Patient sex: F
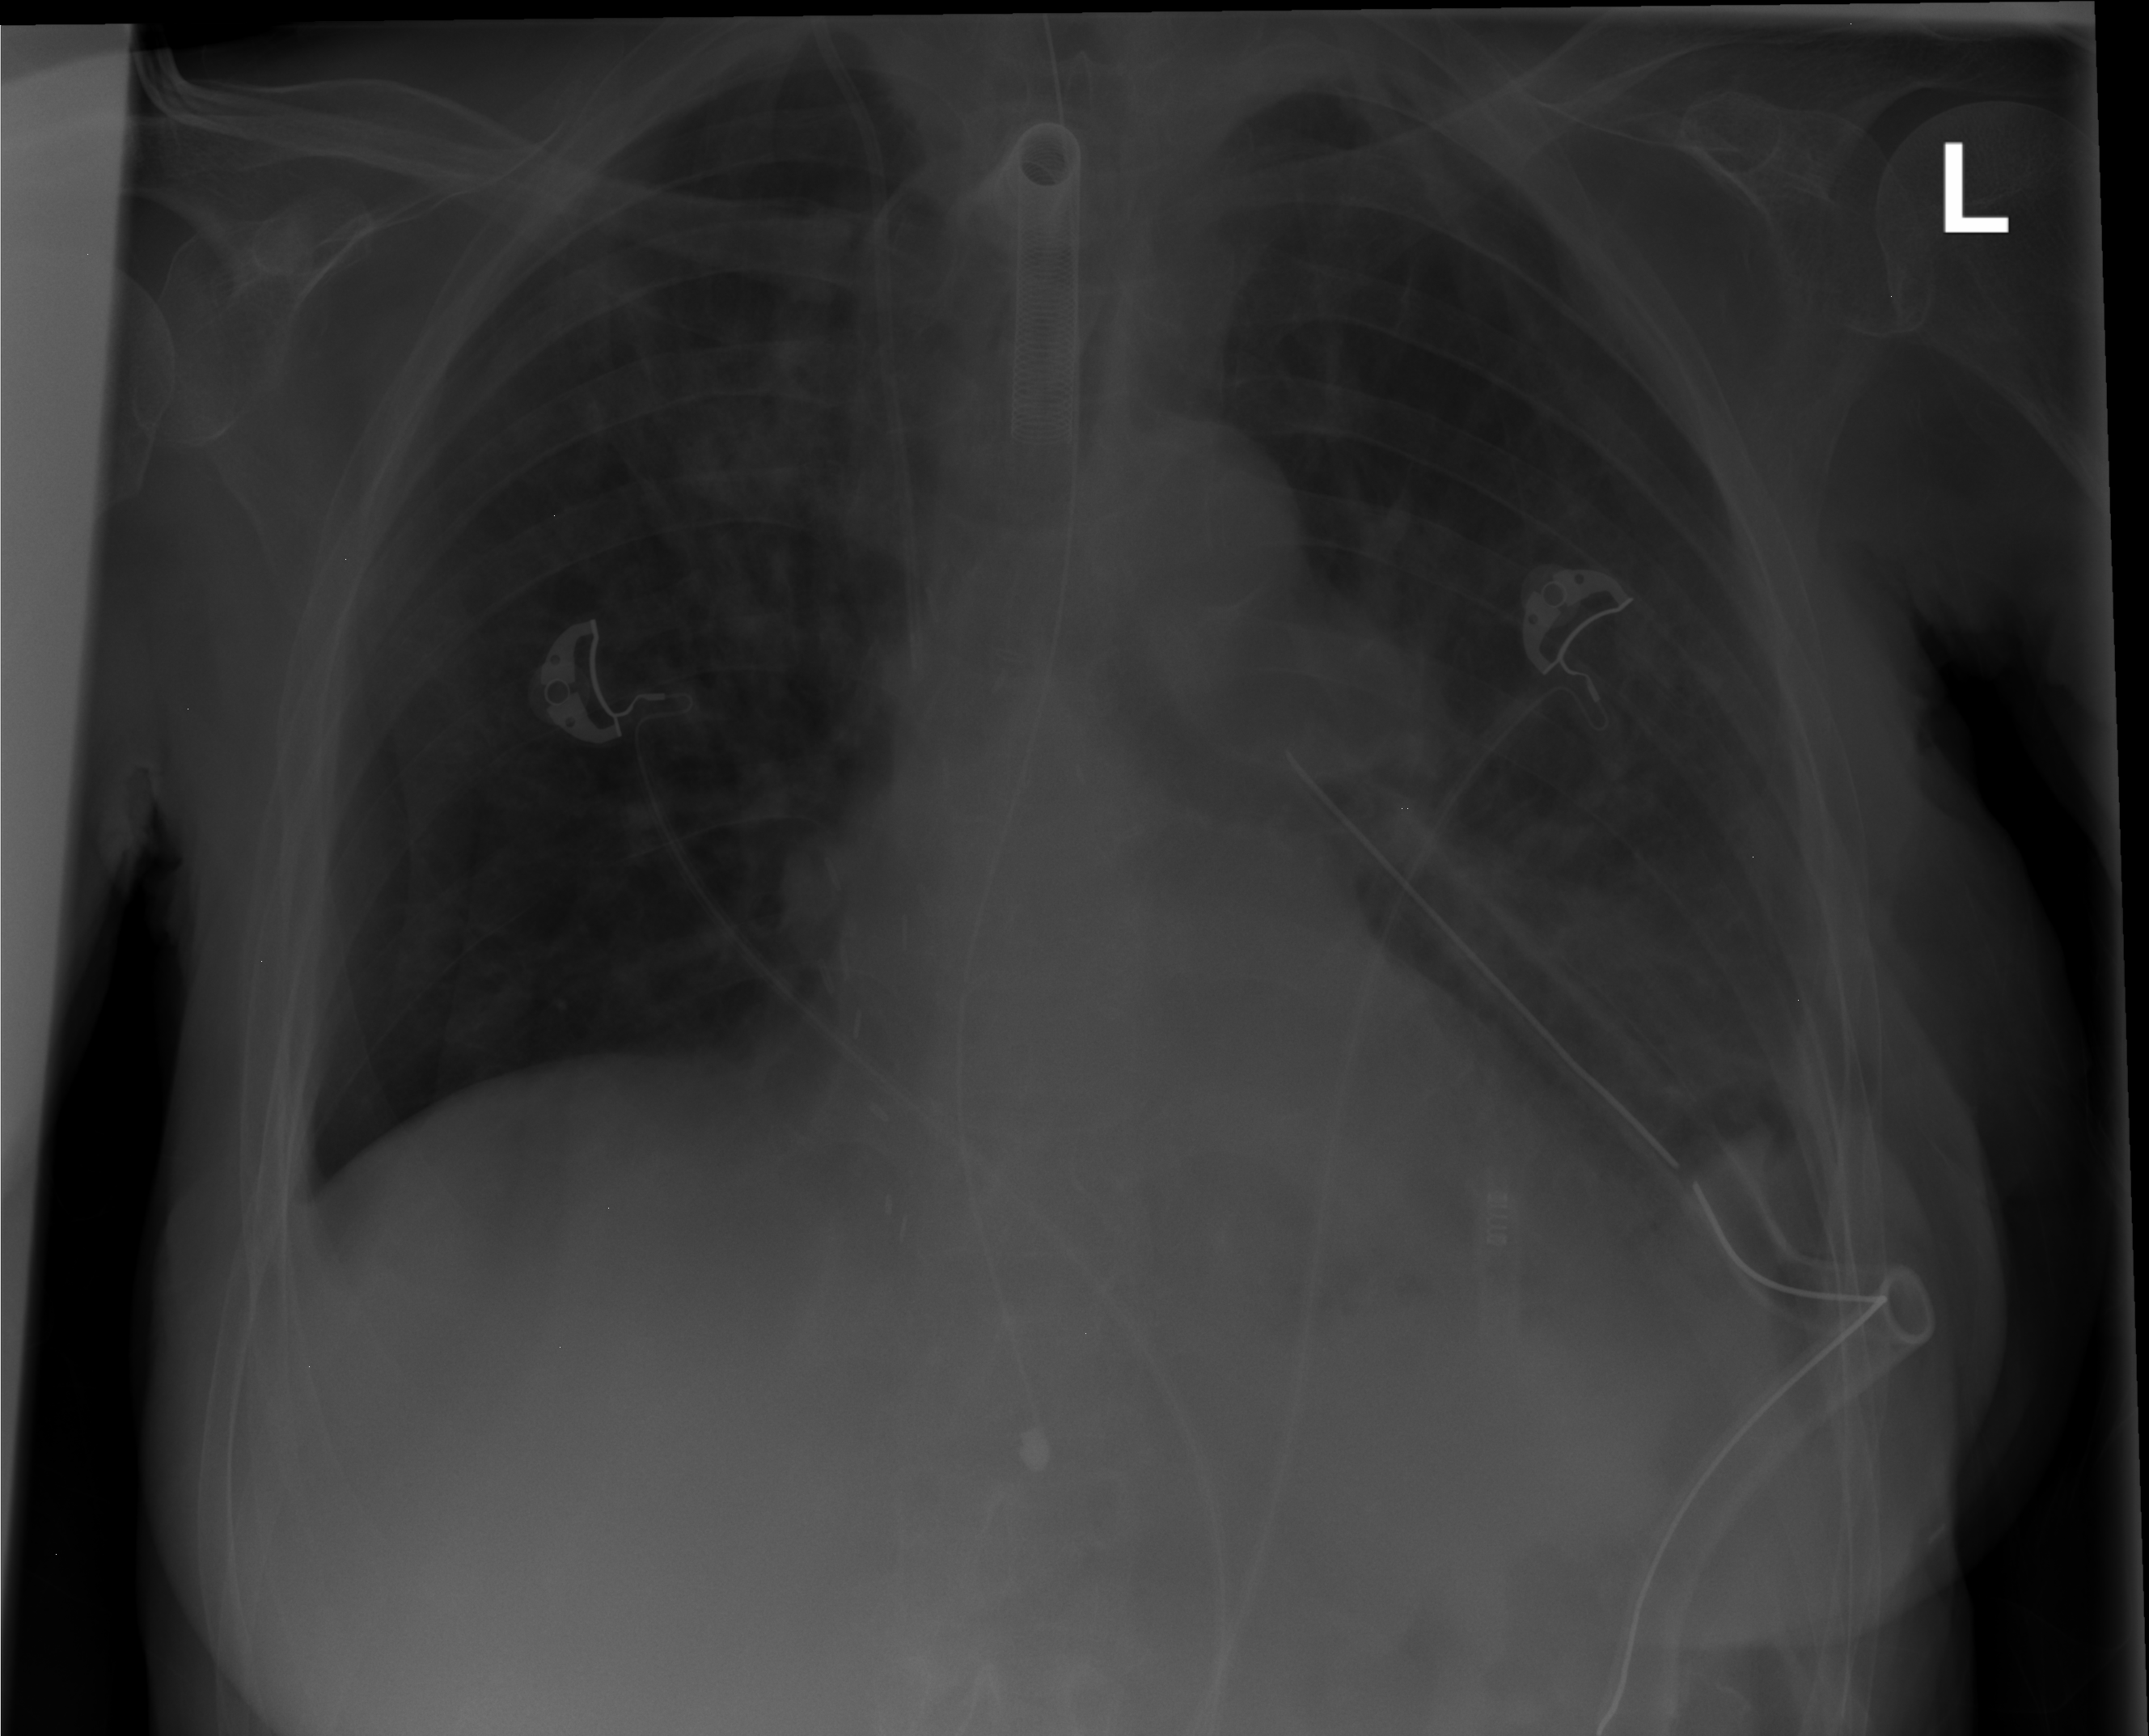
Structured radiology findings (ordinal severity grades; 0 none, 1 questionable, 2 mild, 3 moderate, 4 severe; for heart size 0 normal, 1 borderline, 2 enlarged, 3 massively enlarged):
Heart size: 0
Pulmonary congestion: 0
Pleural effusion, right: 1
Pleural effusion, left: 2
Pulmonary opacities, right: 3
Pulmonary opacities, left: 2
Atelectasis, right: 1
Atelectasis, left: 2